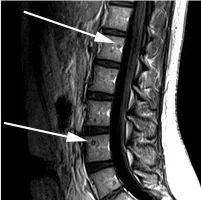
A 17-year-old female with H3F3A G34R mutated infiltrative glioma. MRI of the spine with and without contrast at the time of presentation was performed. (B) Follow-up imaging 3 months later reveals the development of rim-enhancing marrow replacing lesions (arrows) within the lumbar vertebral bodies on this sagittal T1 contrast-enhanced image.
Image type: radiology (mri)